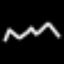
Label: squiggle